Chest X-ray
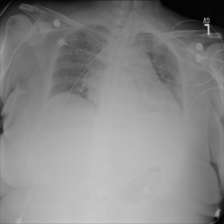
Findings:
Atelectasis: negative
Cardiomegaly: negative
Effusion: negative
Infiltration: negative
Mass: negative
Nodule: negative
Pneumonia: negative
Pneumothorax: negative
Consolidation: negative
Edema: negative
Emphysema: negative
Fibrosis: negative
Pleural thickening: negative
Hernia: negative